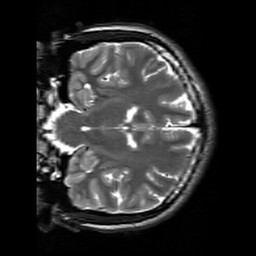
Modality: T2w
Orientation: coronal
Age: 23
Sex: male
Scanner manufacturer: siemens
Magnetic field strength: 3 T
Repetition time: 7 s
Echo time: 0.09 s